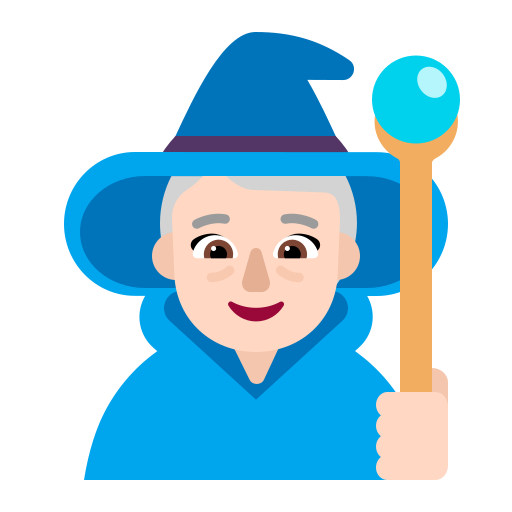
woman mage flat light